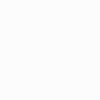
Label: dusty